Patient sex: F
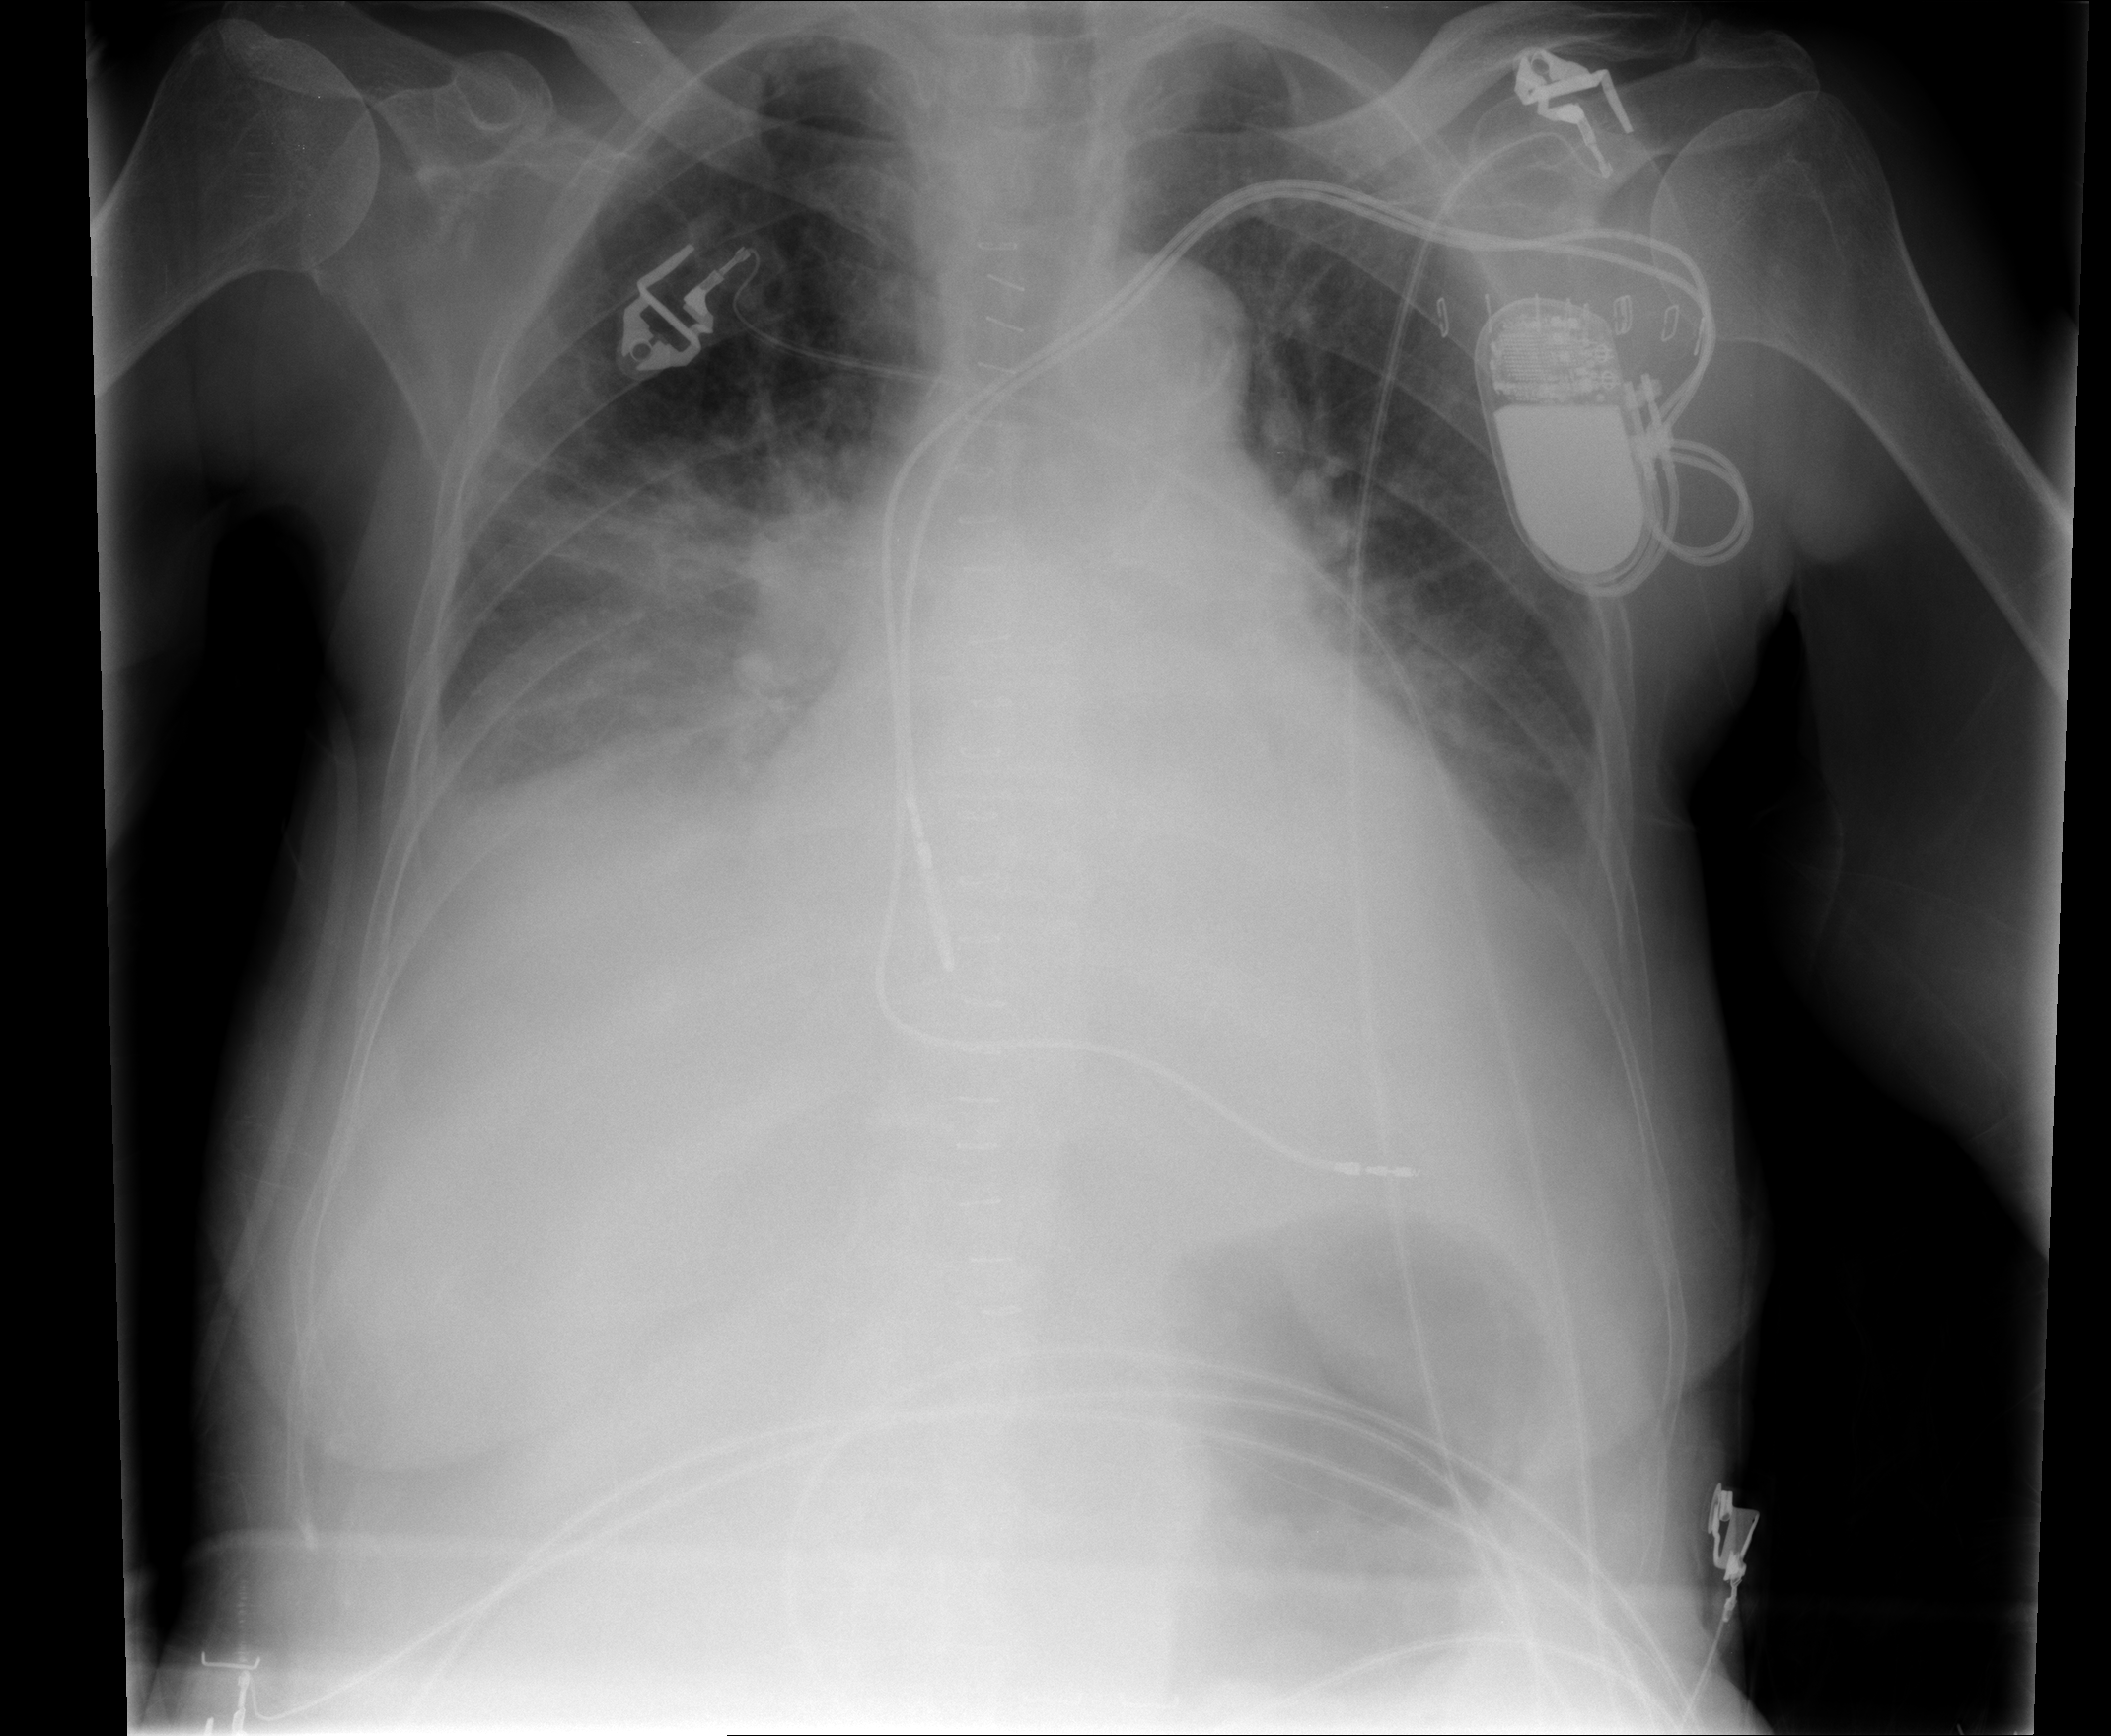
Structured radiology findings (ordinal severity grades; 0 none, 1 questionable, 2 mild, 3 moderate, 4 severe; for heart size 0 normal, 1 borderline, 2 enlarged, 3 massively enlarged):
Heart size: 2
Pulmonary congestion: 2
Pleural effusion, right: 2
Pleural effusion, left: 2
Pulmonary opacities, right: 2
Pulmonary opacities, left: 1
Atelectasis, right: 2
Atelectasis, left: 2